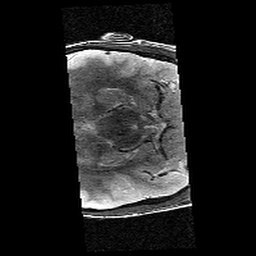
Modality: T2w
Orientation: axial
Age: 11
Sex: male
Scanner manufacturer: siemens
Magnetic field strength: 3 T
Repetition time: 9.23 s
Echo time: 0.067 s